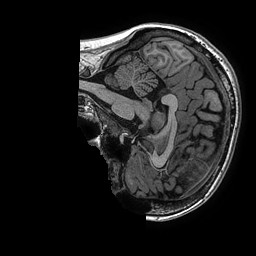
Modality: T1w
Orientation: sagittal
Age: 22
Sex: female
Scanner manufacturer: ge
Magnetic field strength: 3 T
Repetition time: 0.006952 s
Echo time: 0.00292 s